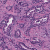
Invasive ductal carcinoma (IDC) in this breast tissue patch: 1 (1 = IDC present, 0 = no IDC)